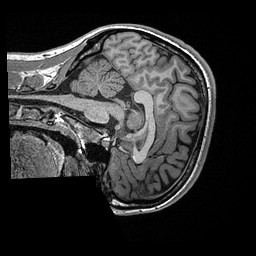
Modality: T1w
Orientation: sagittal
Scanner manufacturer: ge
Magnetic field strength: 3 T
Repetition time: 2.349 s
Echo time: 0.002968 s